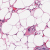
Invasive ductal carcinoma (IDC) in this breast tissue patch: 0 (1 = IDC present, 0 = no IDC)